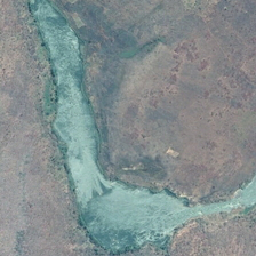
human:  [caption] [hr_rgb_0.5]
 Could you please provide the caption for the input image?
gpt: There is a big stone in the big river.

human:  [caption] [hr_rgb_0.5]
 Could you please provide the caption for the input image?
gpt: There are some big stones in the wide river.

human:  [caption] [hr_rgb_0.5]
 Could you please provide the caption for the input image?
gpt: Some big stones are in the big river.

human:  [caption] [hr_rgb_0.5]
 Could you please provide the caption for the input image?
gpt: There is a big stone at the bottom of the river.

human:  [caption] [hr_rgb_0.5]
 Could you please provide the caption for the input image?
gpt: Some large stones are in the Great River.